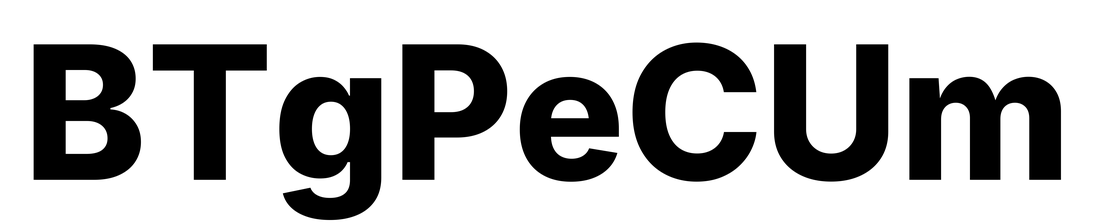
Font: Inter_ExtraBold